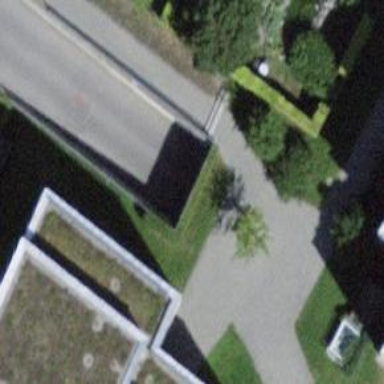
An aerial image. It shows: Parking entrance.